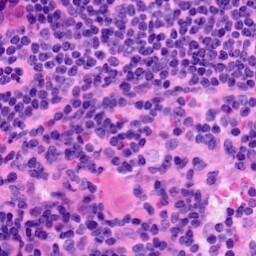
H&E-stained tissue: LymphNode